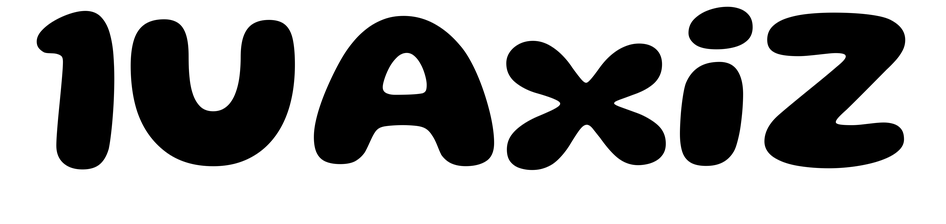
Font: Gluten_Bold